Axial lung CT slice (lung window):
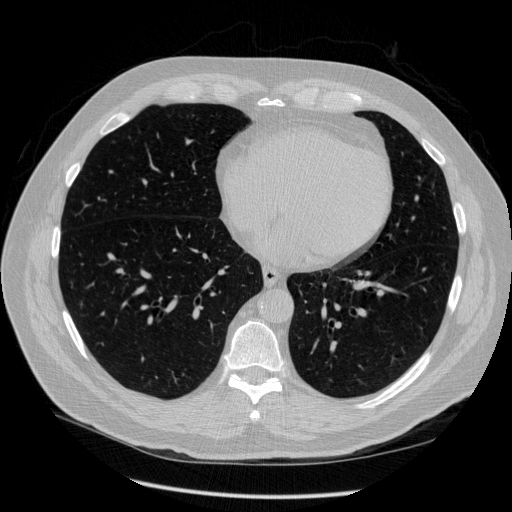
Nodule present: no